Field crop: maize
Growth stage: 1
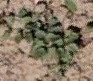
Species: convolvulus